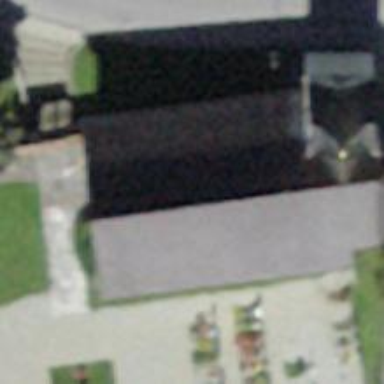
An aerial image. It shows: Church which is place of worship.